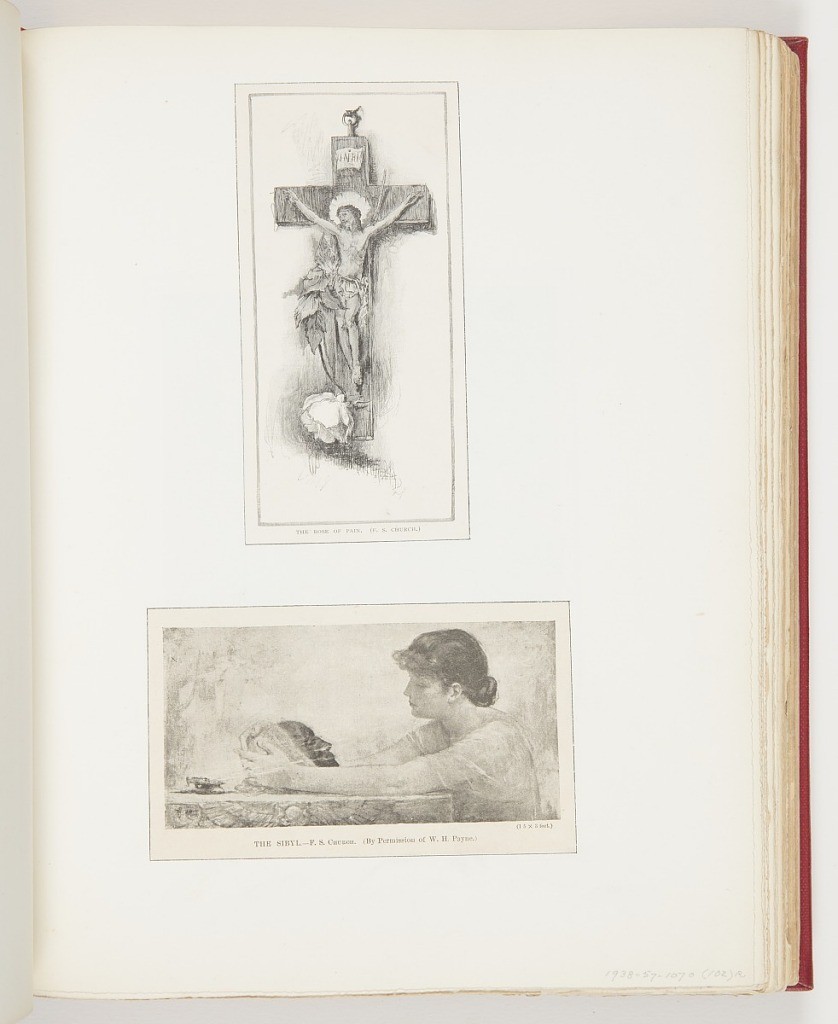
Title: Ephemera
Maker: Frederick Stuart Church, American, 1842–1924
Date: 1883
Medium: Printed in black ink on paper
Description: Above, article clipping from The Century Illustrated Monthly Magazine, on American etchers. Jesus on the cross, with giant white rose hanging next to him.